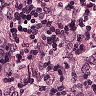
Metastatic tissue present: yes